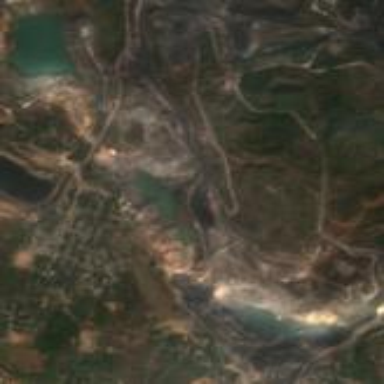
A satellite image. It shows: Quarry area.